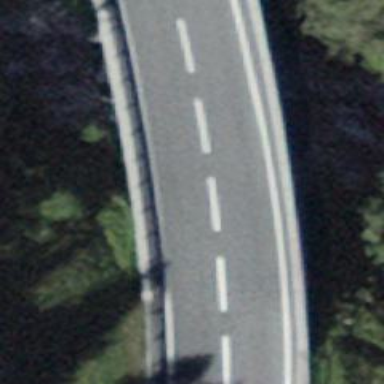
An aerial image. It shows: Primary highway crossing over bridge.